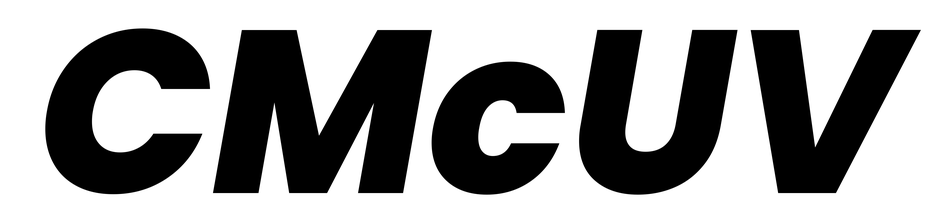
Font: Poppins-ExtraBoldItalic